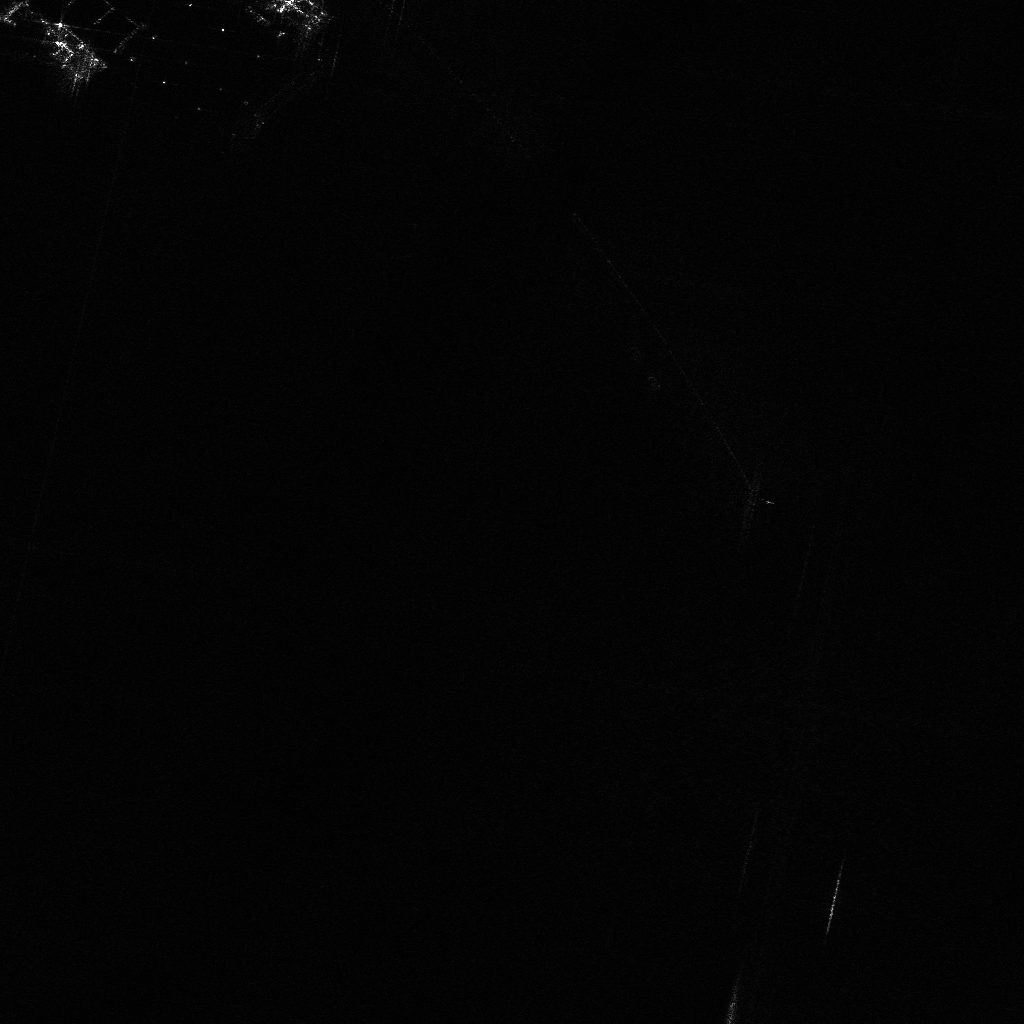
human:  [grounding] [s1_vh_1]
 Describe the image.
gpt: In the satellite image, there is  <ref>3 medium container </ref> <box>[[4, 3, 10, 4, 41], [2, 4, 9, 6, 41], [26, 0, 31, 1, 40]]</box> located at top left.